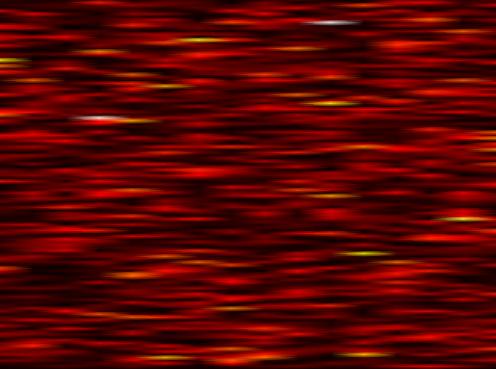
Label: UFMC